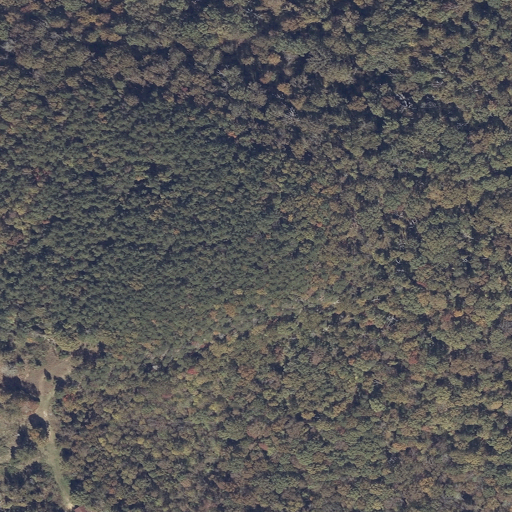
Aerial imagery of mountain in Alabama named Buzzard Roost containing deciduous forest, evergreen forest, pasture, and open development